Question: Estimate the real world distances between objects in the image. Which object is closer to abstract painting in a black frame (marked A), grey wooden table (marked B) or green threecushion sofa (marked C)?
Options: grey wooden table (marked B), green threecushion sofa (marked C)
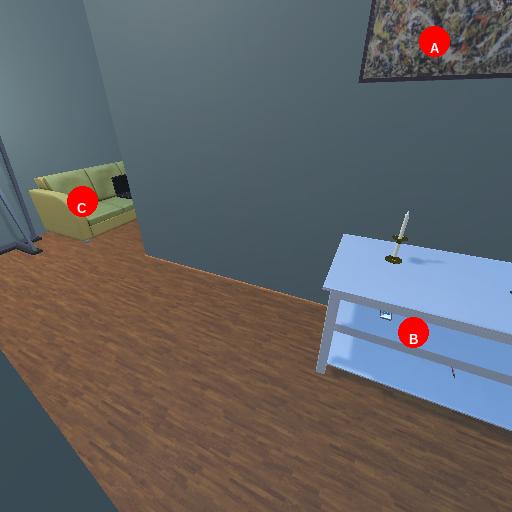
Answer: grey wooden table (marked B)